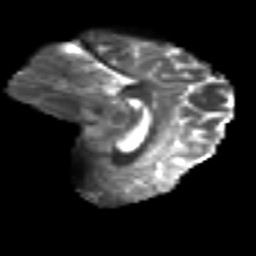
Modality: T2w
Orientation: sagittal
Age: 29
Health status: ill
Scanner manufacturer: philips
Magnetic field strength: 3 T
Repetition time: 9 s
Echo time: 0.127 s